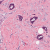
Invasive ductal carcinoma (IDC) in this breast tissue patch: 1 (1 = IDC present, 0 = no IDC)